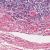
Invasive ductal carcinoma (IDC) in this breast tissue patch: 1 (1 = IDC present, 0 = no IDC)